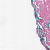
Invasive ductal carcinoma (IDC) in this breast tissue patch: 0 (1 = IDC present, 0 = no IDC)